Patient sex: M
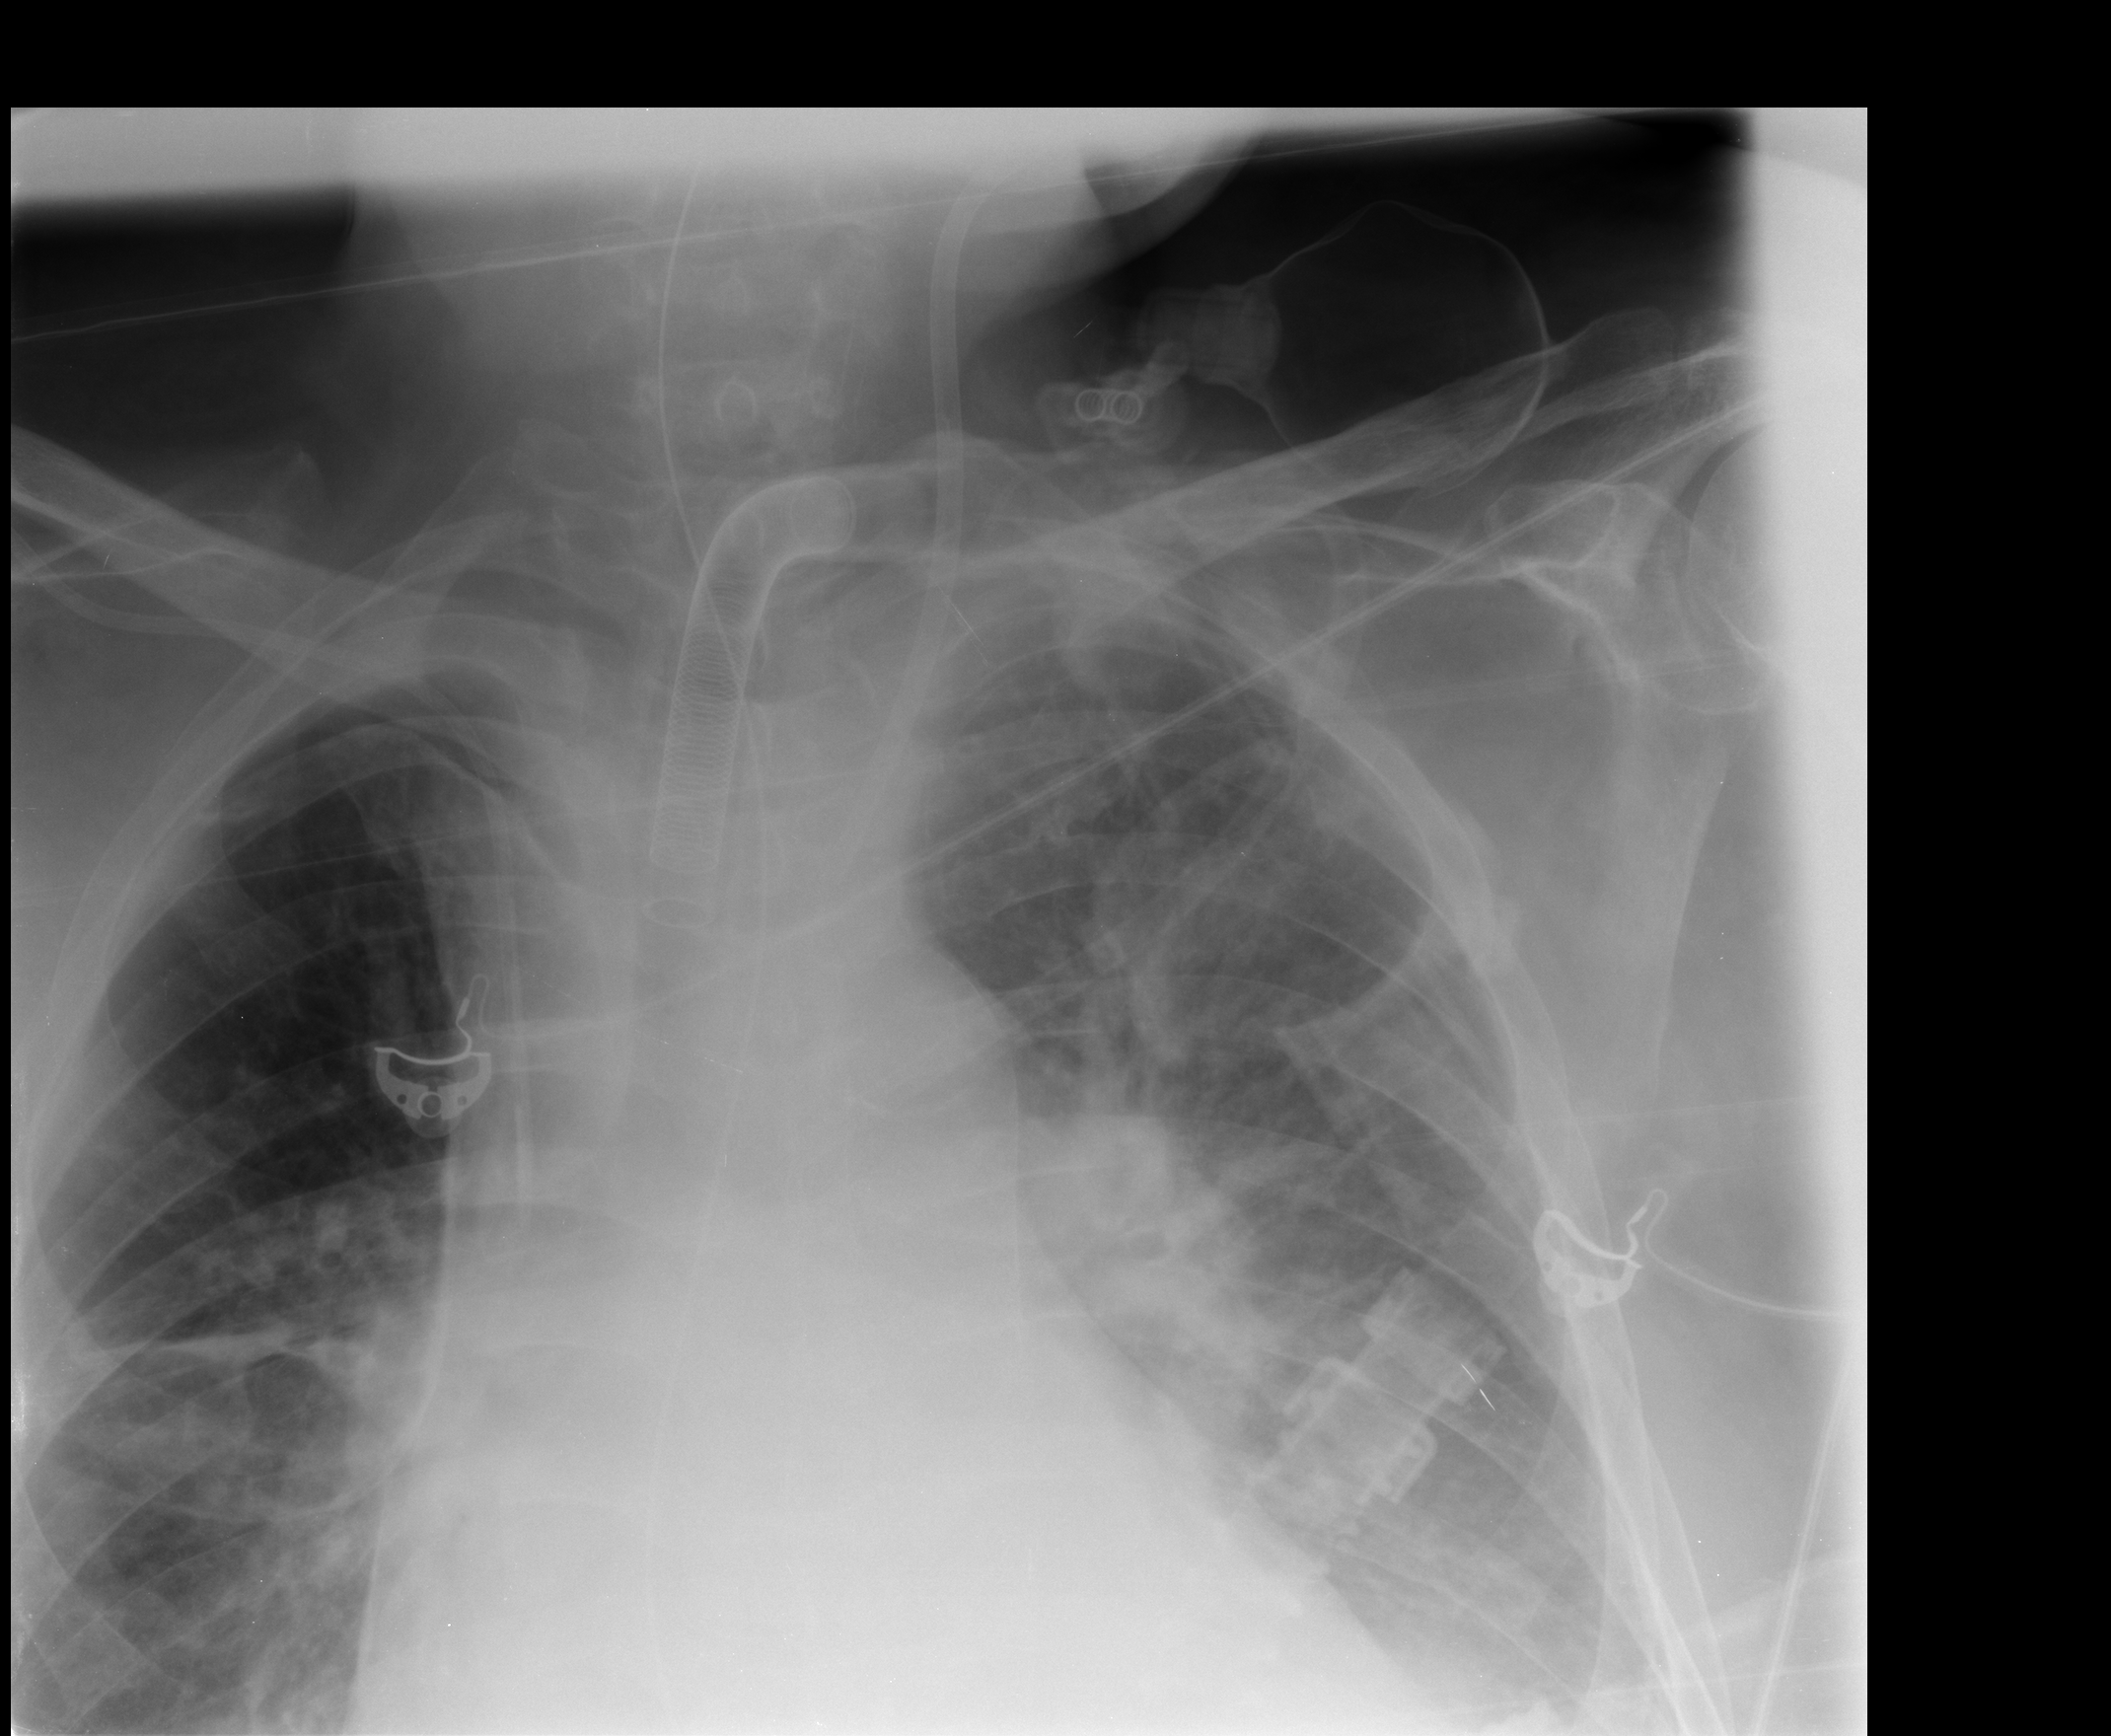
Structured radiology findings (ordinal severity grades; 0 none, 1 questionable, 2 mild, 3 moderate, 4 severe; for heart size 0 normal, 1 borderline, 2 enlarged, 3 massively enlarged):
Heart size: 2
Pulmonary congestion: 1
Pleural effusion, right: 0
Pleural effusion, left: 2
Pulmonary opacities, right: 1
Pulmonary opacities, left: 0
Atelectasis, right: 1
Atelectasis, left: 2